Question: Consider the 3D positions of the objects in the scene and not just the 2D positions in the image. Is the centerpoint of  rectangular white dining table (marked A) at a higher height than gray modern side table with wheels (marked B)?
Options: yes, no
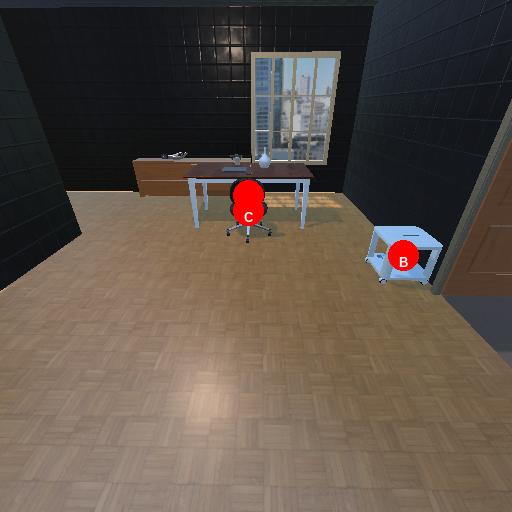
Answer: yes